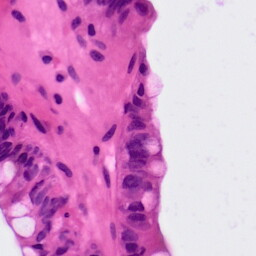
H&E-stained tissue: Colon